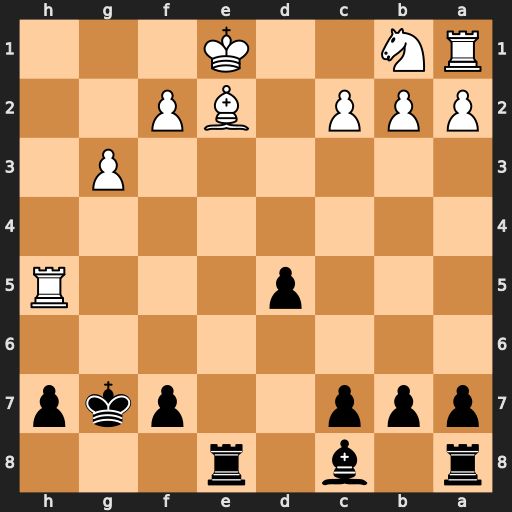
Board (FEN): r1b1r3/ppp2pkp/8/3p3R/8/6P1/PPP1BP2/RN2K3
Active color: b
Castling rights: Q
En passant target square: -
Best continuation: Rxe2+ Kxe2 Bg4+ Kd3 Bxh5